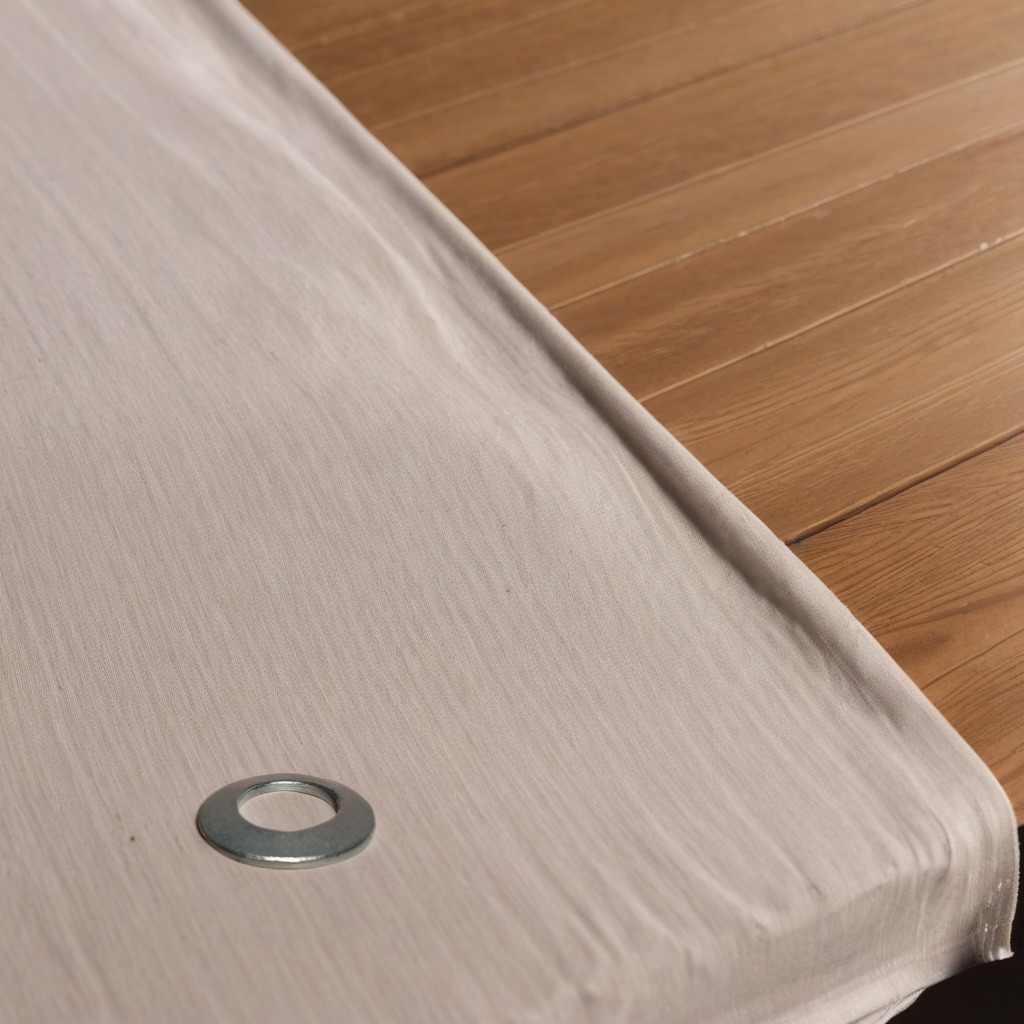
A flat metal washer lying on the wooden table.